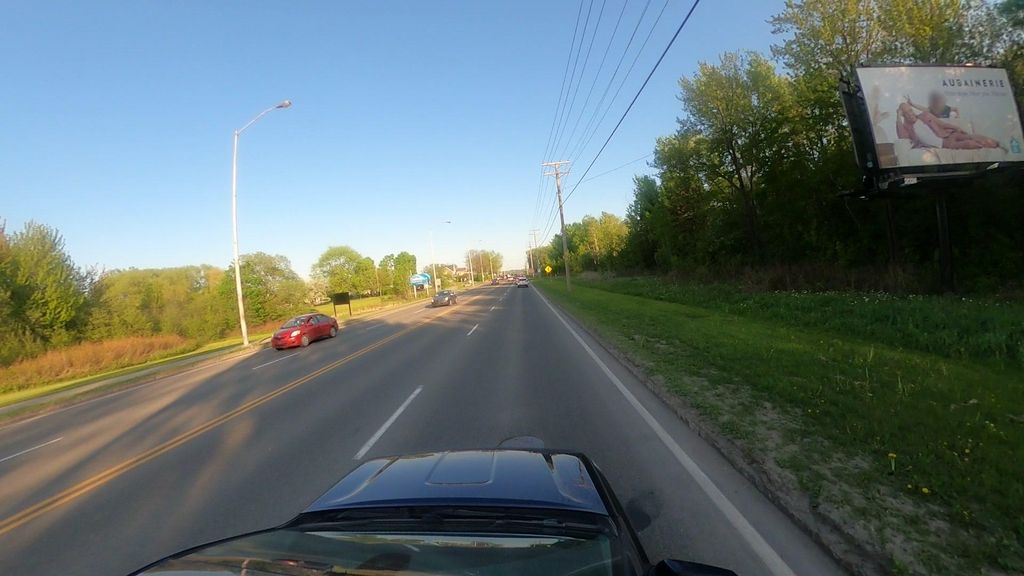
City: quebec_city